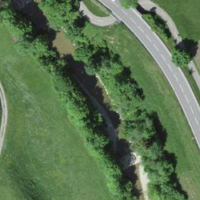
EUNIS habitat code: 24
Species observed at this site:
Aegopodium podagraria